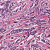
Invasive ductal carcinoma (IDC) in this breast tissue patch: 1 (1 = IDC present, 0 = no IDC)